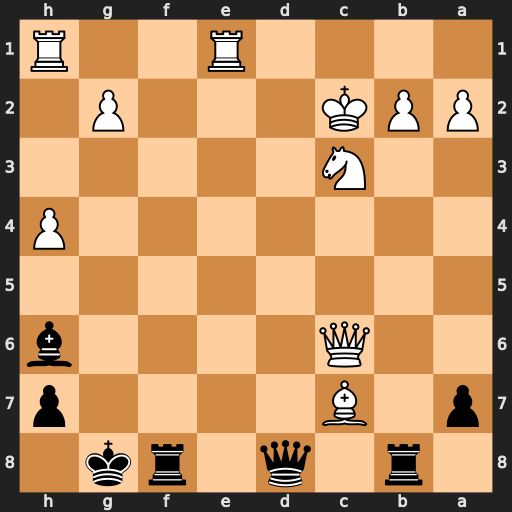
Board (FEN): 1r1q1rk1/p1B4p/2Q4b/8/7P/2N5/PPK3P1/4R2R
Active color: b
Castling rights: -
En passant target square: -
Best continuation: Qd2+ Kb1 Qxb2#